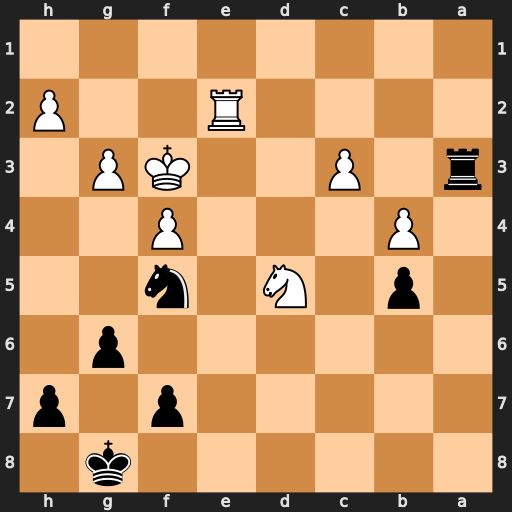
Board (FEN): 6k1/5p1p/6p1/1p1N1n2/1P3P2/r1P2KP1/4R2P/8
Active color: b
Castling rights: -
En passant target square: -
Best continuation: Nd4+ Kf2 Nxe2